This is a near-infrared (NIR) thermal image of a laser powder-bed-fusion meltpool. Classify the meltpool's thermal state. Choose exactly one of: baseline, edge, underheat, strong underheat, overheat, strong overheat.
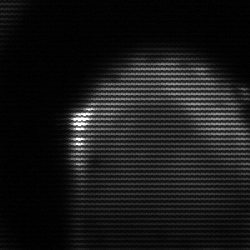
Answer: edge